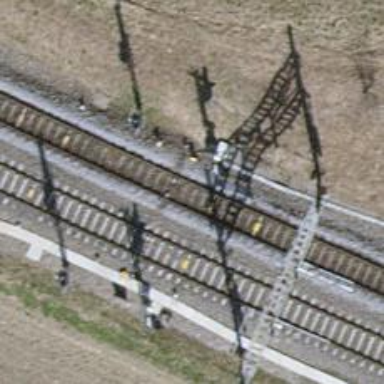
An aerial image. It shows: Railway signal.